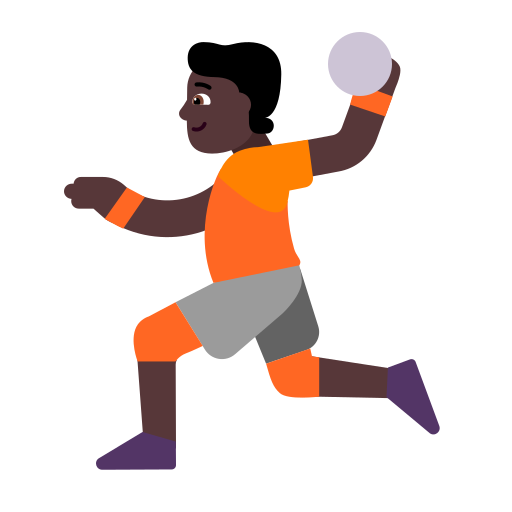
person playing handball flat dark